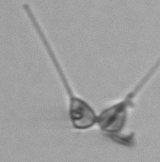
Label: Asterionellopsis_glacialis